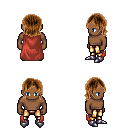
a pixel art fantasy rpg character, male body template, human, dark skin, maroon cape, gold greaves, brown long bangs hairstyle, metal boots, four views (front, back, left, right), 2x2 character sprite sheet, small pixel art, hard edges, no anti-aliasing